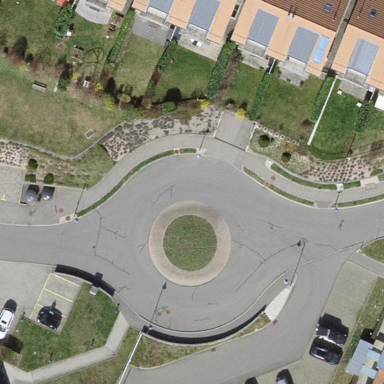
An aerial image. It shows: Residential road with roundabout.